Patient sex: F
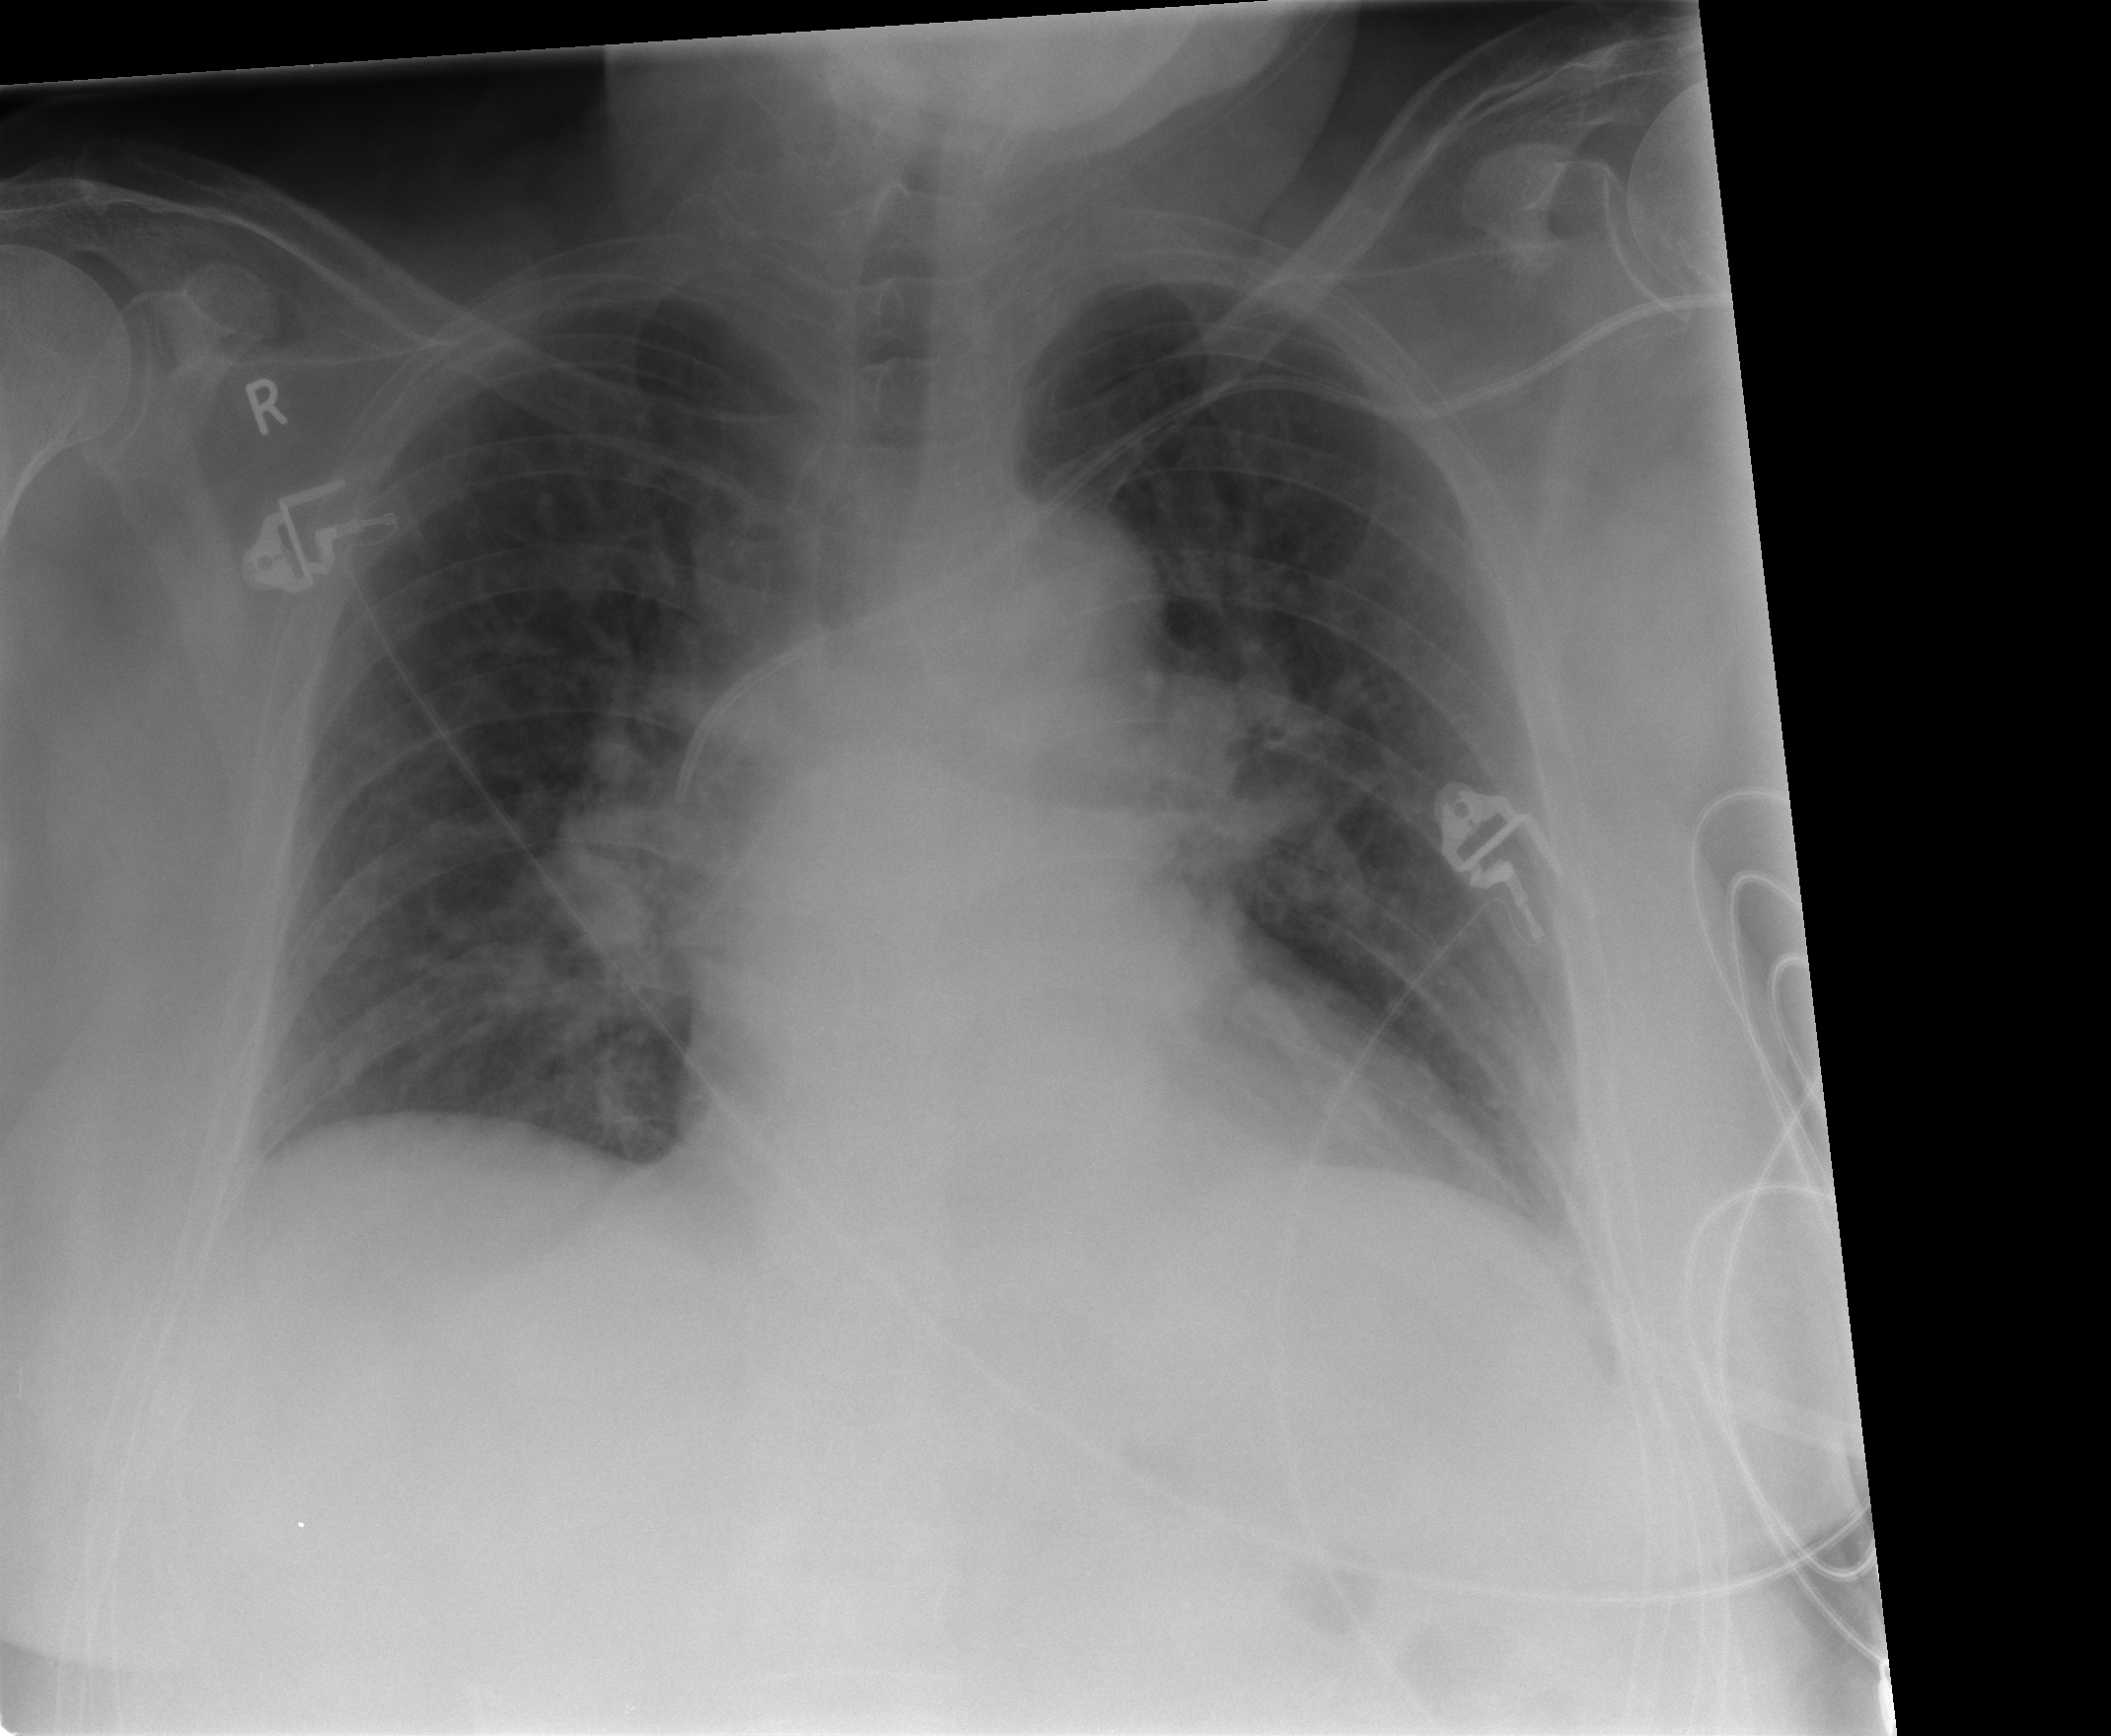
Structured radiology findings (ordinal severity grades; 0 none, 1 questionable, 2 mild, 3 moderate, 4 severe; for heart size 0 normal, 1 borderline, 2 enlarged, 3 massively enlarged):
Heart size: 2
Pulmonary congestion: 2
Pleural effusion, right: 0
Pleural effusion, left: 0
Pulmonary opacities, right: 2
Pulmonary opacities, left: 0
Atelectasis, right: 1
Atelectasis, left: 1